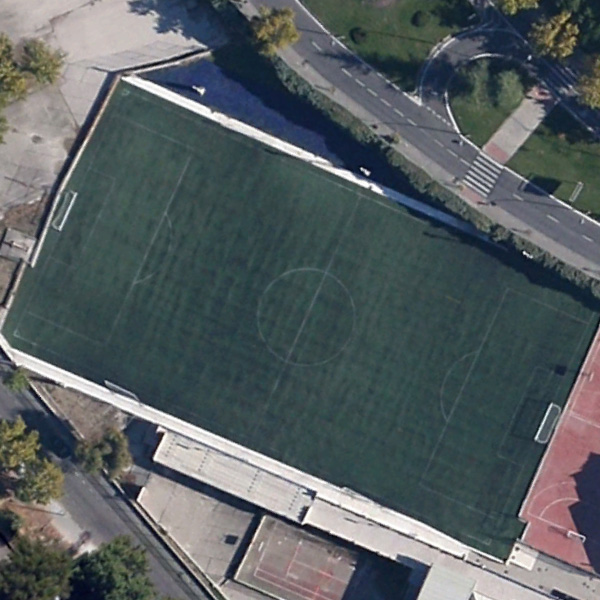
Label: Playground